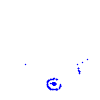
Particle: electron